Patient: sex M, age 57
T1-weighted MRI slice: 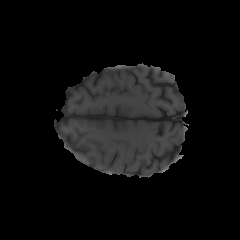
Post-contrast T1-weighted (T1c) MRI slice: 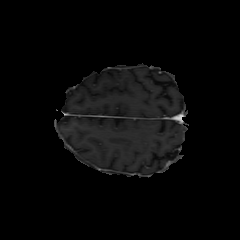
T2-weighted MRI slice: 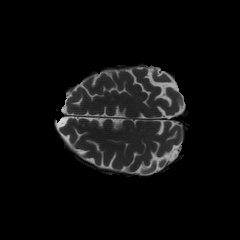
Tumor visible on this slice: no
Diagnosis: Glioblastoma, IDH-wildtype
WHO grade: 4